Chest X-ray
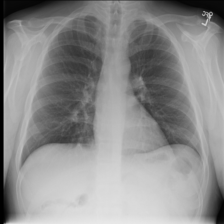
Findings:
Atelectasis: negative
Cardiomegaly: negative
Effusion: negative
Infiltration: negative
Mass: negative
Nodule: negative
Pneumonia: negative
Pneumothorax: negative
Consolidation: negative
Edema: negative
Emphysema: negative
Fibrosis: negative
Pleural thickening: negative
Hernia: negative